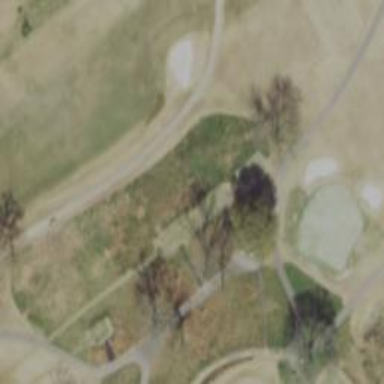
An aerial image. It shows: Serene golf path.